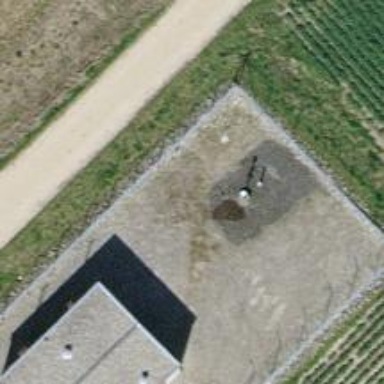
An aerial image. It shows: Marker for pipeline with roof cover.